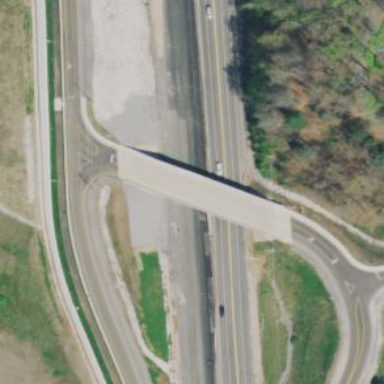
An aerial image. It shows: Man-made overpass bridge.